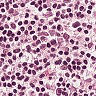
Metastatic tissue present: no